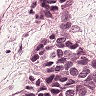
Metastatic tissue present: yes